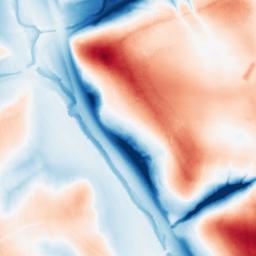
Category: trend_removal
Decomposition family: local_polynomial
Decomposition parameters: window_size: 101
degree: 2
Upsampling method: cubic_catmull_rom
Upsampling parameters: scale: 4
Upsampling scale: 4